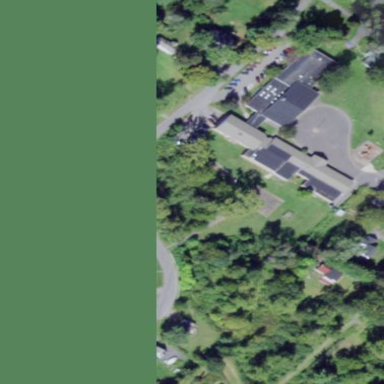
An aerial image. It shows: School building.